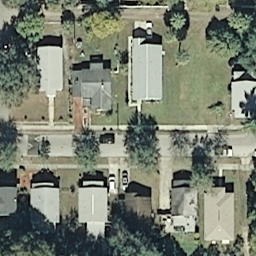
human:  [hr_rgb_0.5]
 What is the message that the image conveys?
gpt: medium residential